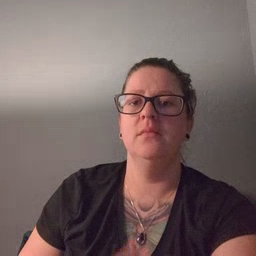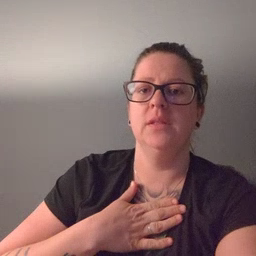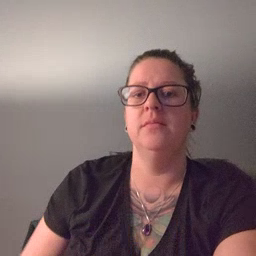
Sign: minemy